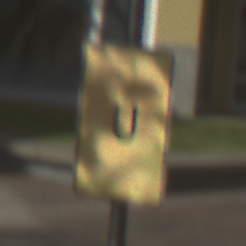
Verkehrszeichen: AnkuendigungOderFortsetzungUmleitungOhnePfeilsymbol
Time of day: MorningAfternoon
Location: Outdoor (Urban)
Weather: PartlyCloudy
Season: NotSpecified
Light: Natural